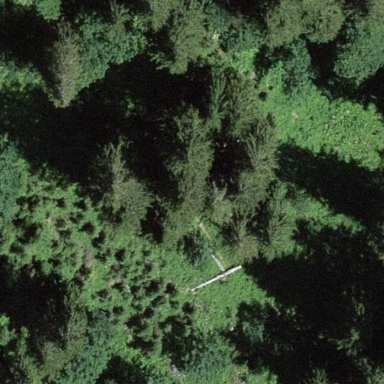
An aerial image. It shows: Forest area.